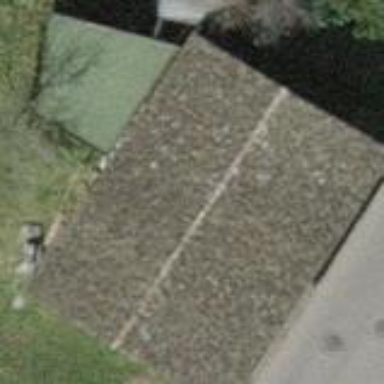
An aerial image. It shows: Farm auxiliary building with gabled roof.